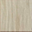
Piece: xx